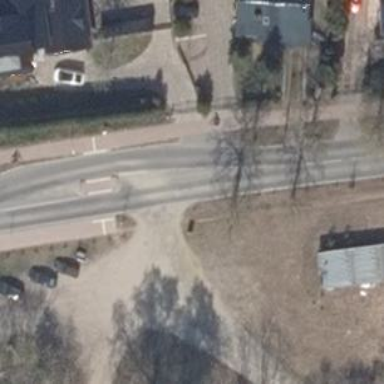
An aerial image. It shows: Service road.